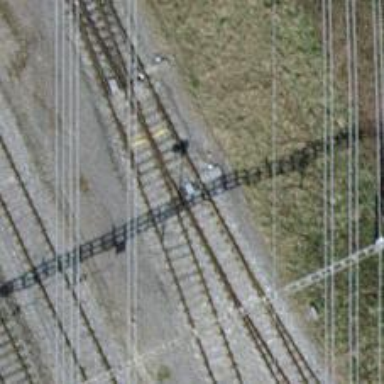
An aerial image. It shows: Single-track electrified railway service yard with contact line for trains.